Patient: sex F, age 75
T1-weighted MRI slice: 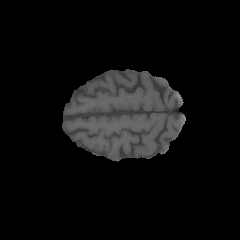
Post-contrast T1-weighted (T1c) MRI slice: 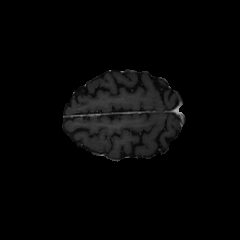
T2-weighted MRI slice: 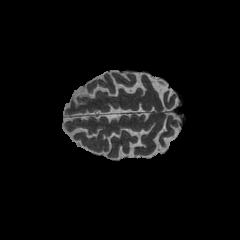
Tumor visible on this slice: no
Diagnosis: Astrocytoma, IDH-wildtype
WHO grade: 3